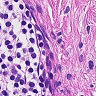
Metastatic tissue present: no